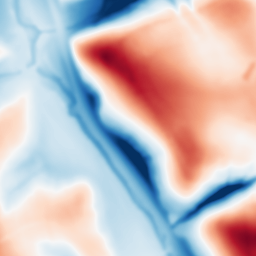
Category: multiscale
Decomposition family: dog_multiscale
Decomposition parameters: sigma_ratio: 1.6
n_scales: 6
base_sigma: 2
Upsampling method: bspline
Upsampling parameters: scale: 8
Upsampling scale: 8